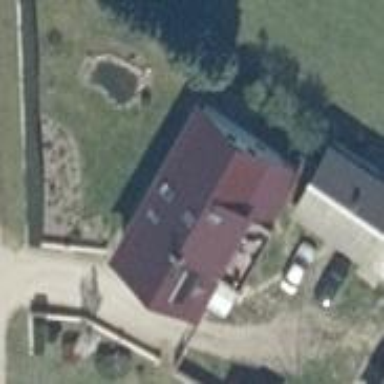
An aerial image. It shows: Gabled house with the roof oriented along the building.